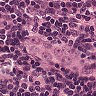
Metastatic tissue present: yes